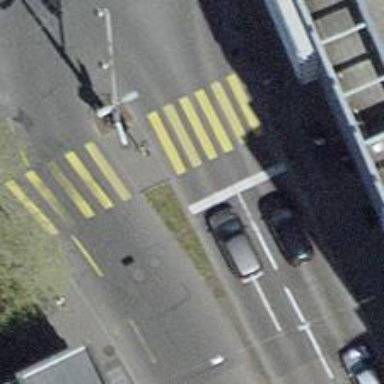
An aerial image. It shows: Road crossing with traffic signals and pedestrian island.